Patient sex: M
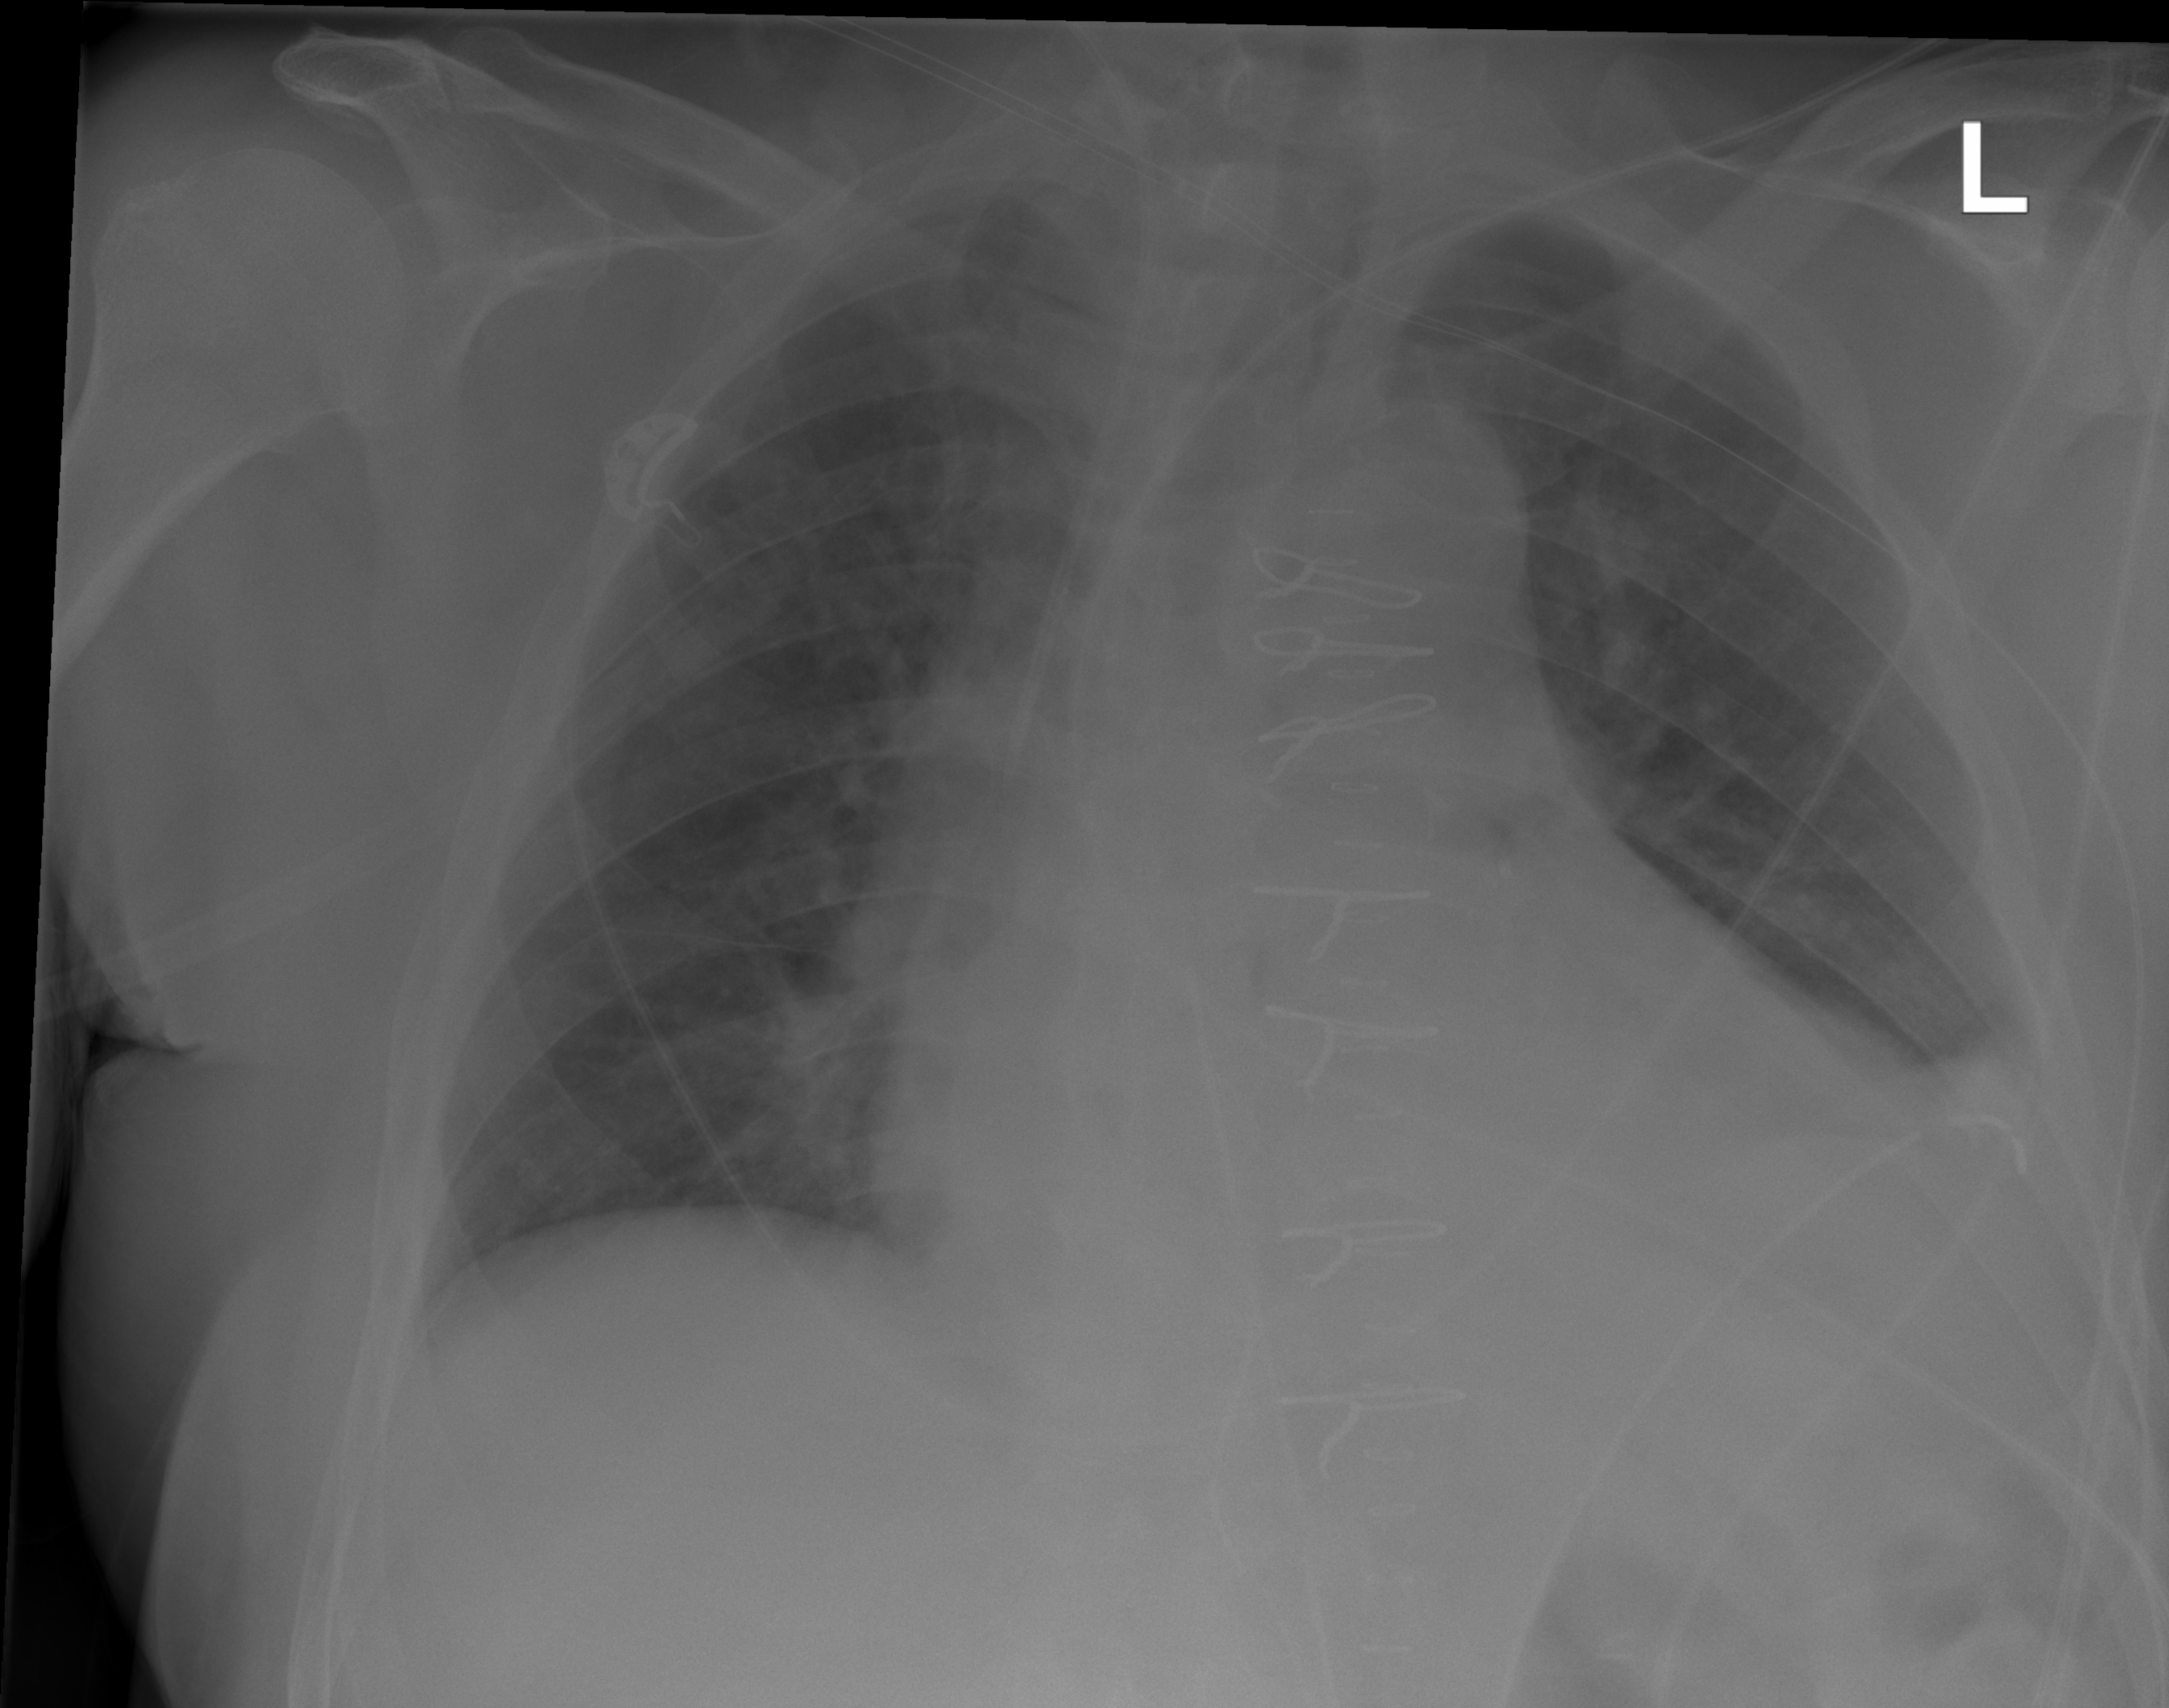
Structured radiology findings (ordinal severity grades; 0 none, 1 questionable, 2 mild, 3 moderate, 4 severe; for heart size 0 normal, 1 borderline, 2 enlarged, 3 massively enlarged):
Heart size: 2
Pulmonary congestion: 1
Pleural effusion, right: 0
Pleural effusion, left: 2
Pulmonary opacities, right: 0
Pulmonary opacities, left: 0
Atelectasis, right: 0
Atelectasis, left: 0